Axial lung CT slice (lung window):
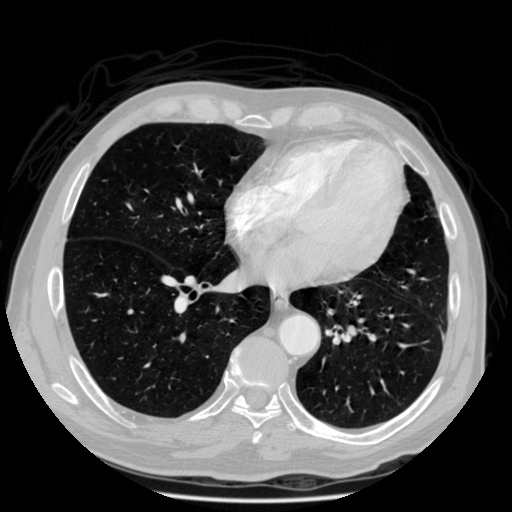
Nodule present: no